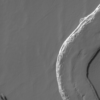
Label: not_dusty